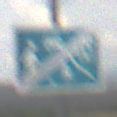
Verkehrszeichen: EndeVerkehrsberuhigterBereich
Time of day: Midday
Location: Outdoor (Nature)
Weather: PartlyCloudy
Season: NotSpecified
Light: Natural